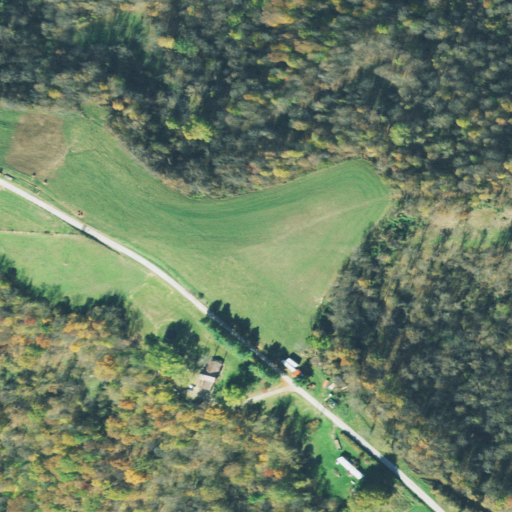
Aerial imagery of ridge(s) in Ohio named Baptist Ridge containing deciduous forest, mixed forest, pasture, open development, and low intensity development